Question: I have no idea what cause the following error:
> Format must have 1-7 conversions of type double.
My input file is formated correctly. I use the following command:
> plot "input.txt" using 1:2 "title"
All on the image below:

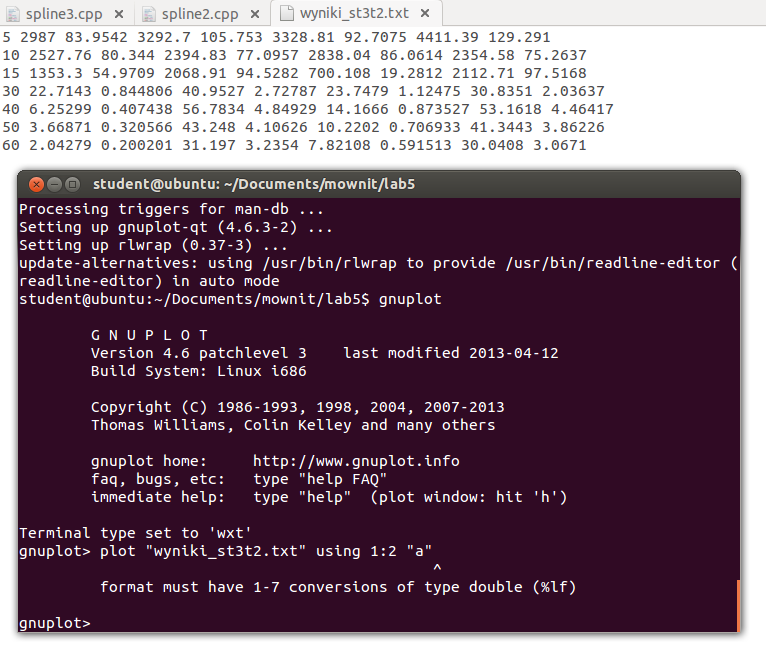
Answer: The correct syntax is
'''
plot "input.txt" using 1:2 title "title"
'''
If you have a string directly following the 'using' statement, then this is interpreted as a format specifier. From the docs:
'''
plot 'file' using <entry> {:<entry> {:<entry> ...}} {'format'}
'''
Some examples for using the 'format' are:
'''
plot 'file' using 1:($2+$3) '%lf,%lf,%lf'
'''
or
'''
plot 'MyData' using "%*lf%lf%*20[^
]%lf"
'''